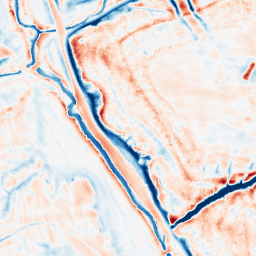
Category: edge_preserving
Decomposition family: bilateral
Decomposition parameters: d: 21
sigma_color: 75
sigma_space: 100
Upsampling method: cubic_catmull_rom
Upsampling parameters: scale: 2
Upsampling scale: 2